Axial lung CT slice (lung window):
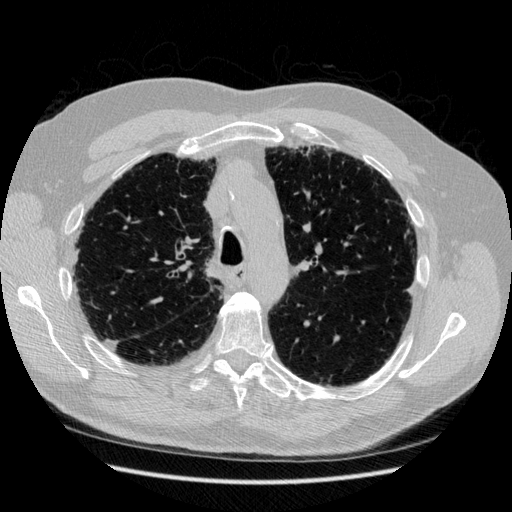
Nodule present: no